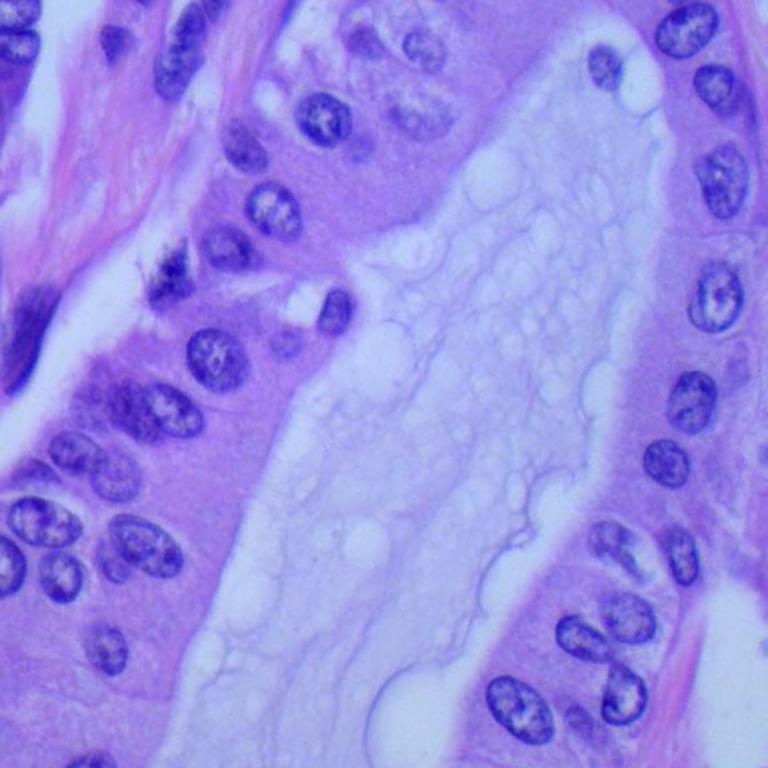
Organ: lung
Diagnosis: adenocarcinomas